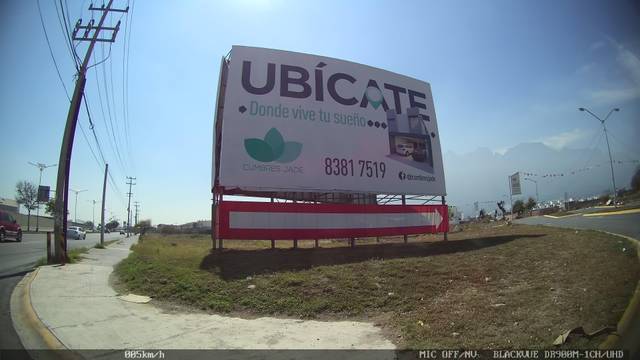
Region: Mexico
Coordinates: 25.749, -100.39